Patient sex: M
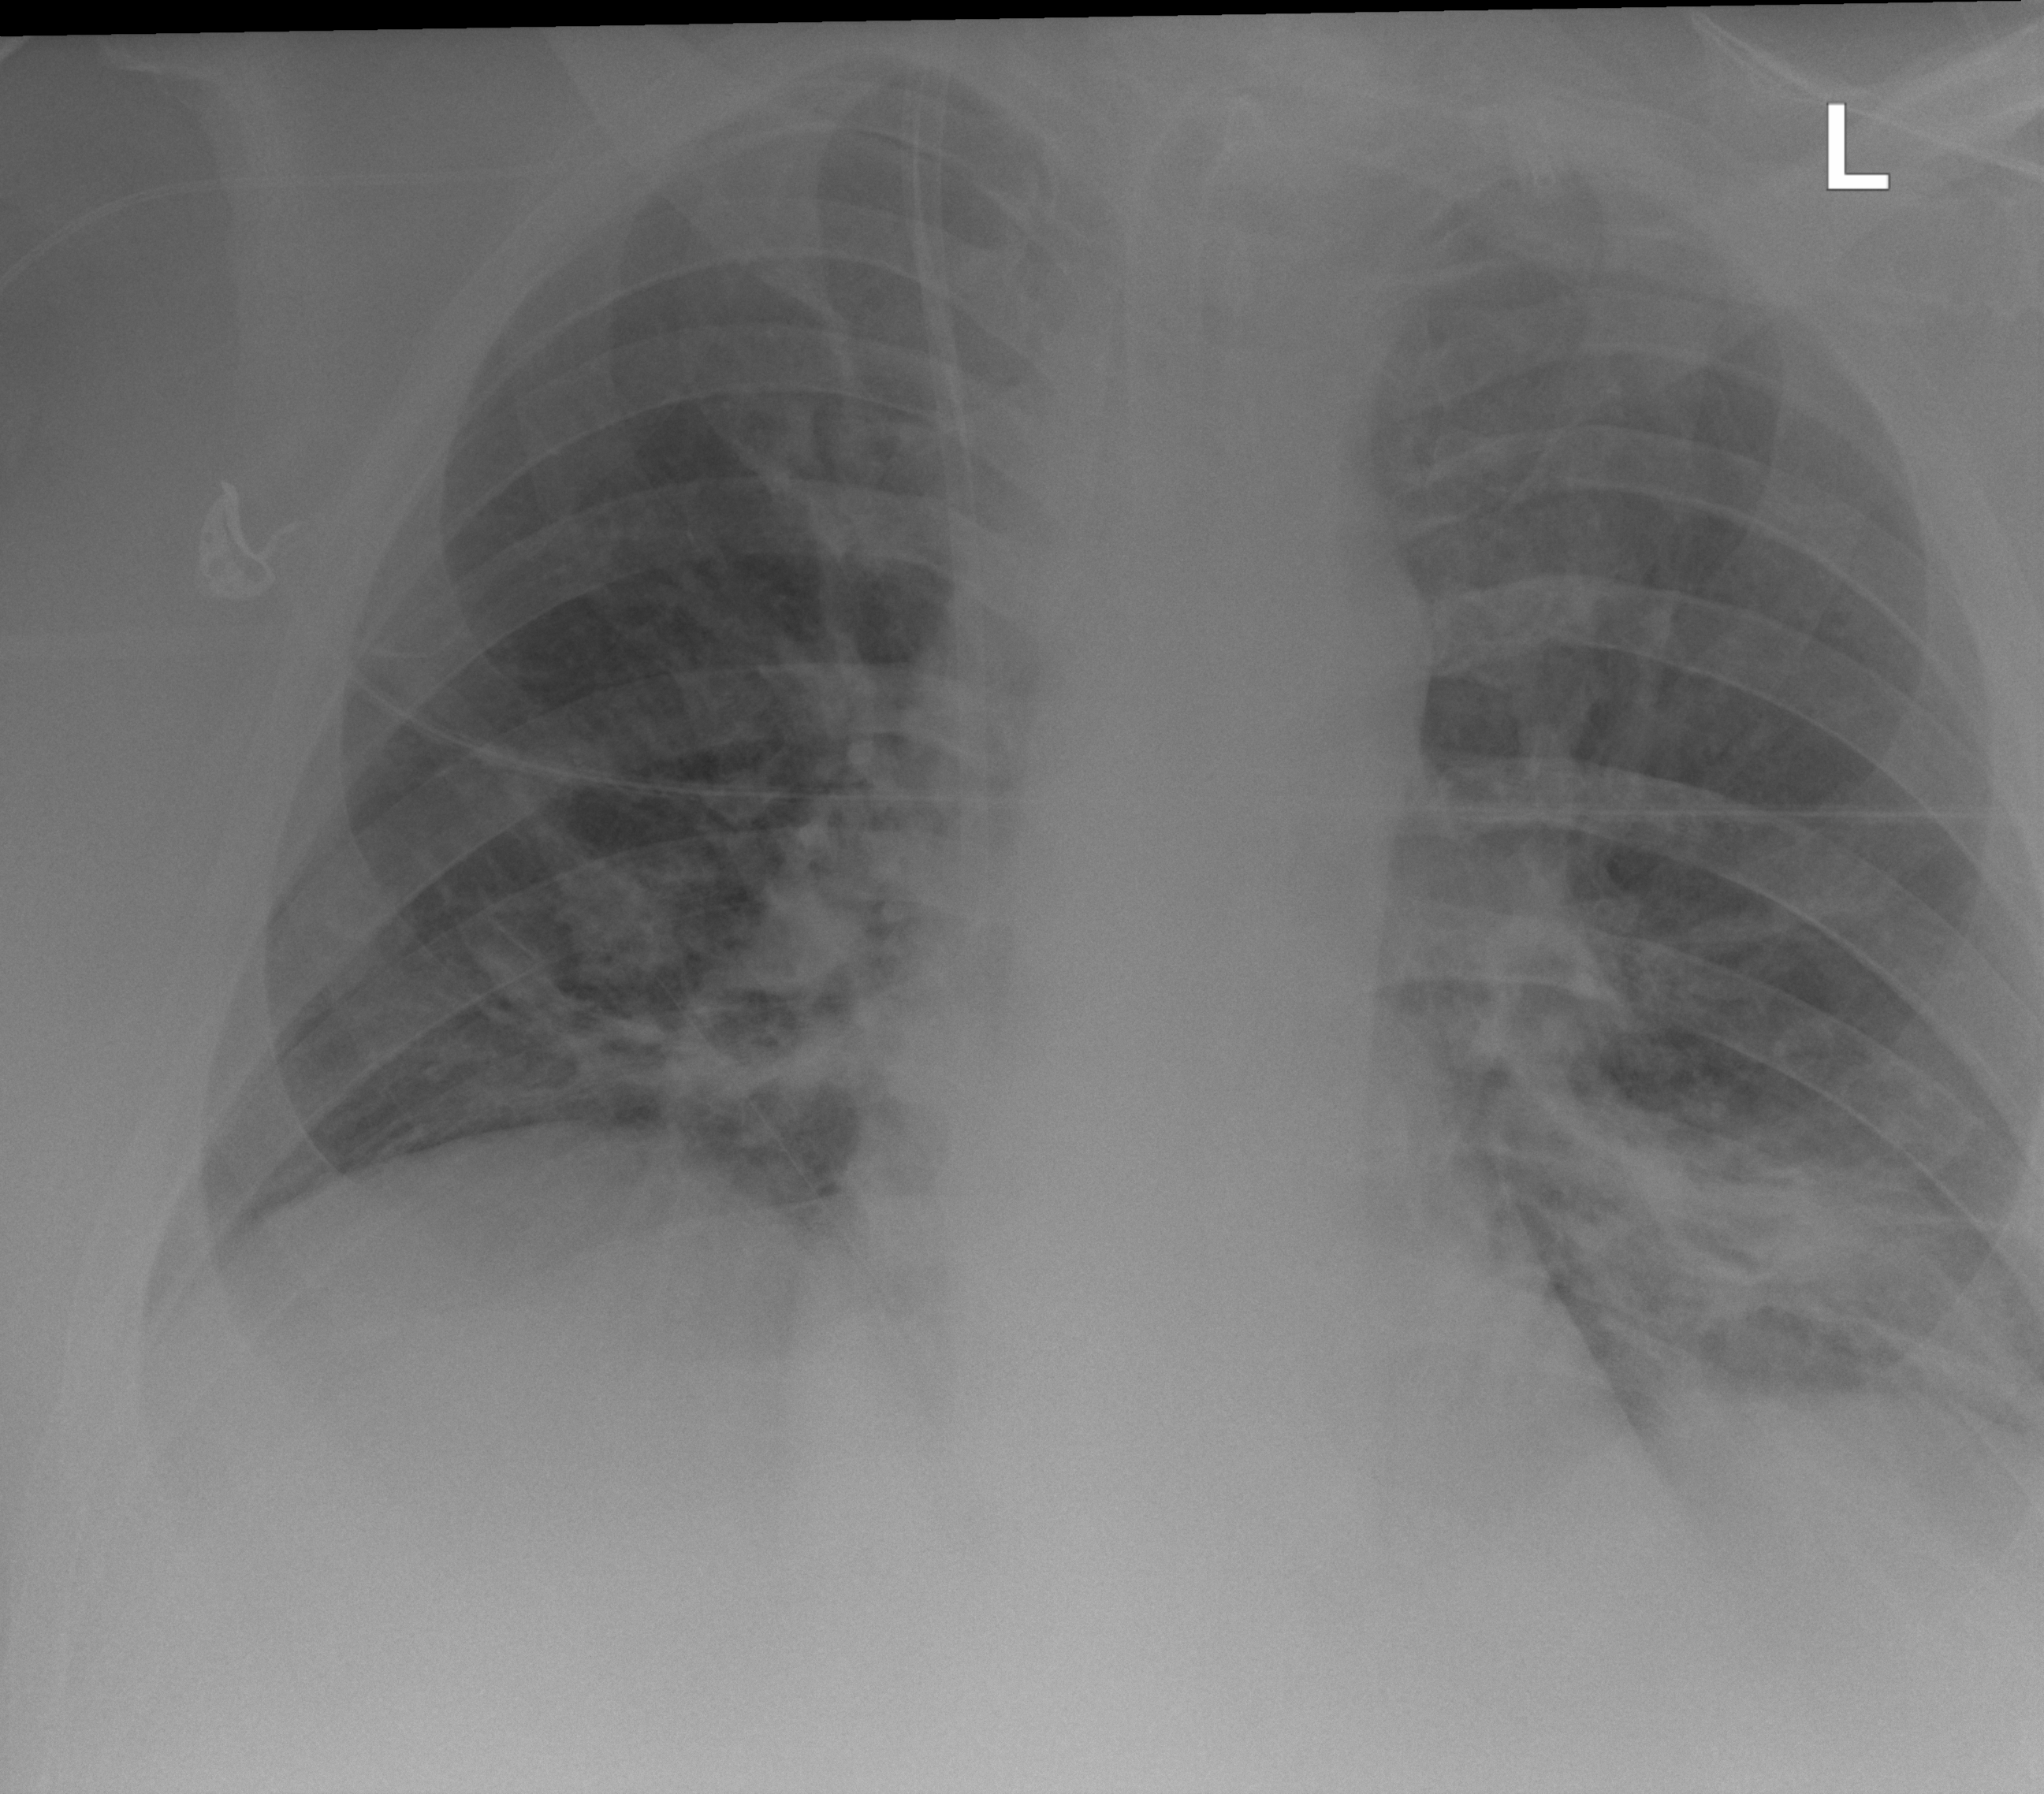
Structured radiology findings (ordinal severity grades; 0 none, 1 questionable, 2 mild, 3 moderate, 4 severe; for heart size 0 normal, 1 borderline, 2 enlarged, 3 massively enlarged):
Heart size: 0
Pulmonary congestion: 2
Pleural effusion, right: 0
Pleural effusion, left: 0
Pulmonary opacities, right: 2
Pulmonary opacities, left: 3
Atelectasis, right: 2
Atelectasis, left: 2